Interaction volume radius: 5 \u00c5
Interaction volume height: 10 \u00c5
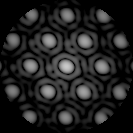
Disorder parameter: 0.08691